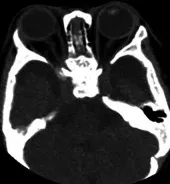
(F) Ocular CT performed on the 65th day shows that no abscess remains in the right orbit.
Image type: radiology (ct)